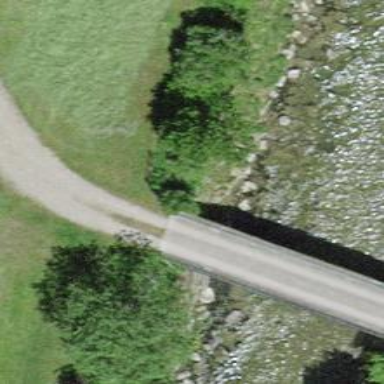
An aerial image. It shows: Track road on concrete bridge with grade 1 track type.